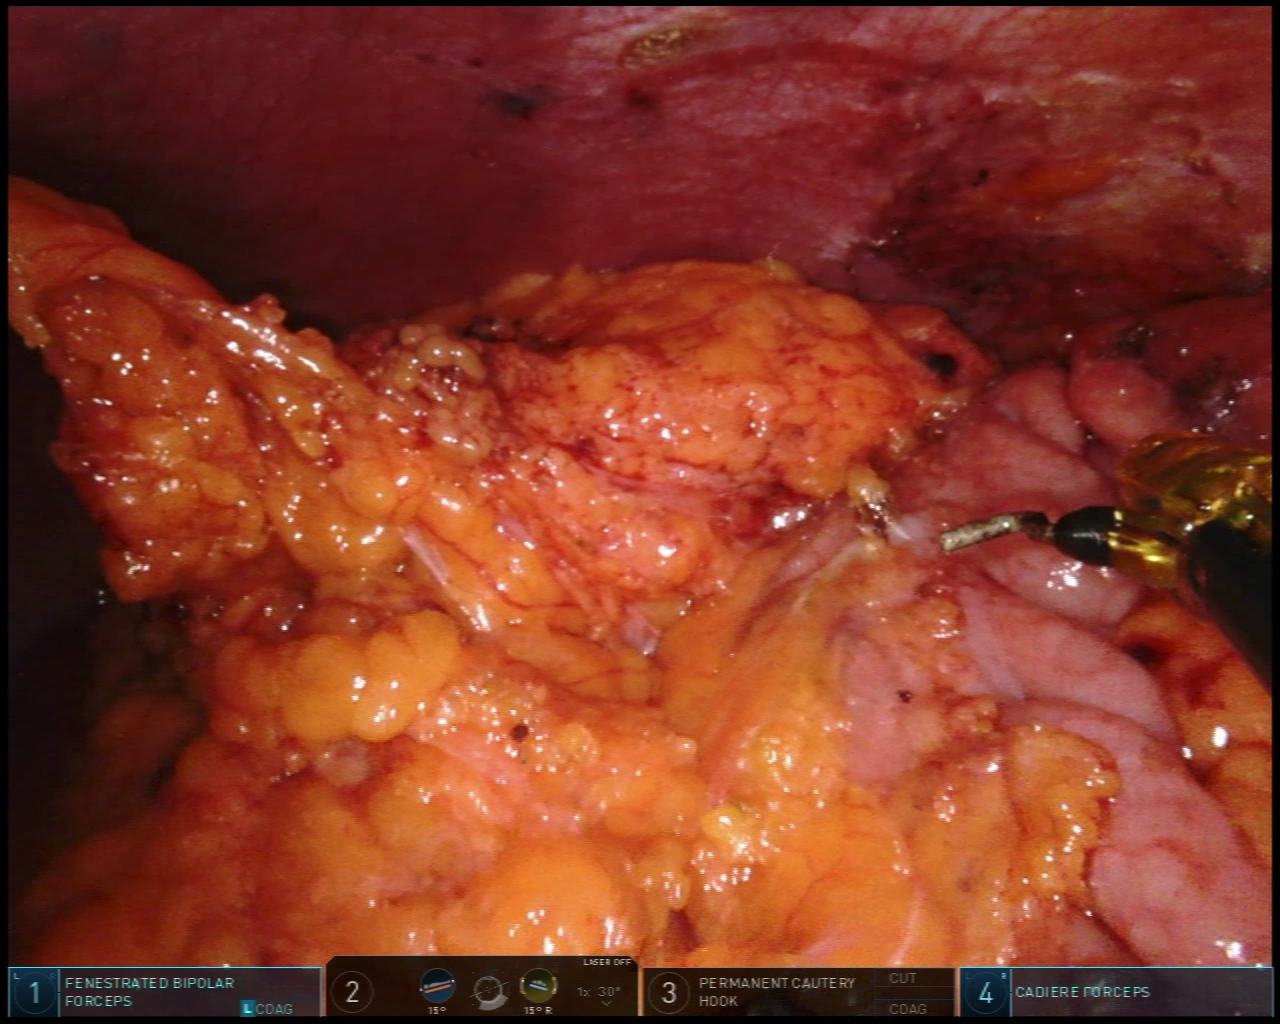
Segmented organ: liver
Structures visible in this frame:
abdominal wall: yes
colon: yes
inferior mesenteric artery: no
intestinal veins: no
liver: yes
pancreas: no
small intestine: no
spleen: no
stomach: no
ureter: no
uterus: no
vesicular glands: no